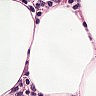
Metastatic tissue present: no